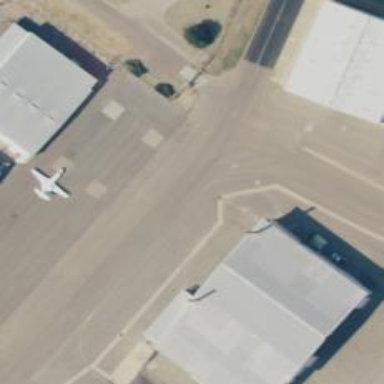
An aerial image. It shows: Image of taxiway at airport.